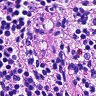
Metastatic tissue present: no